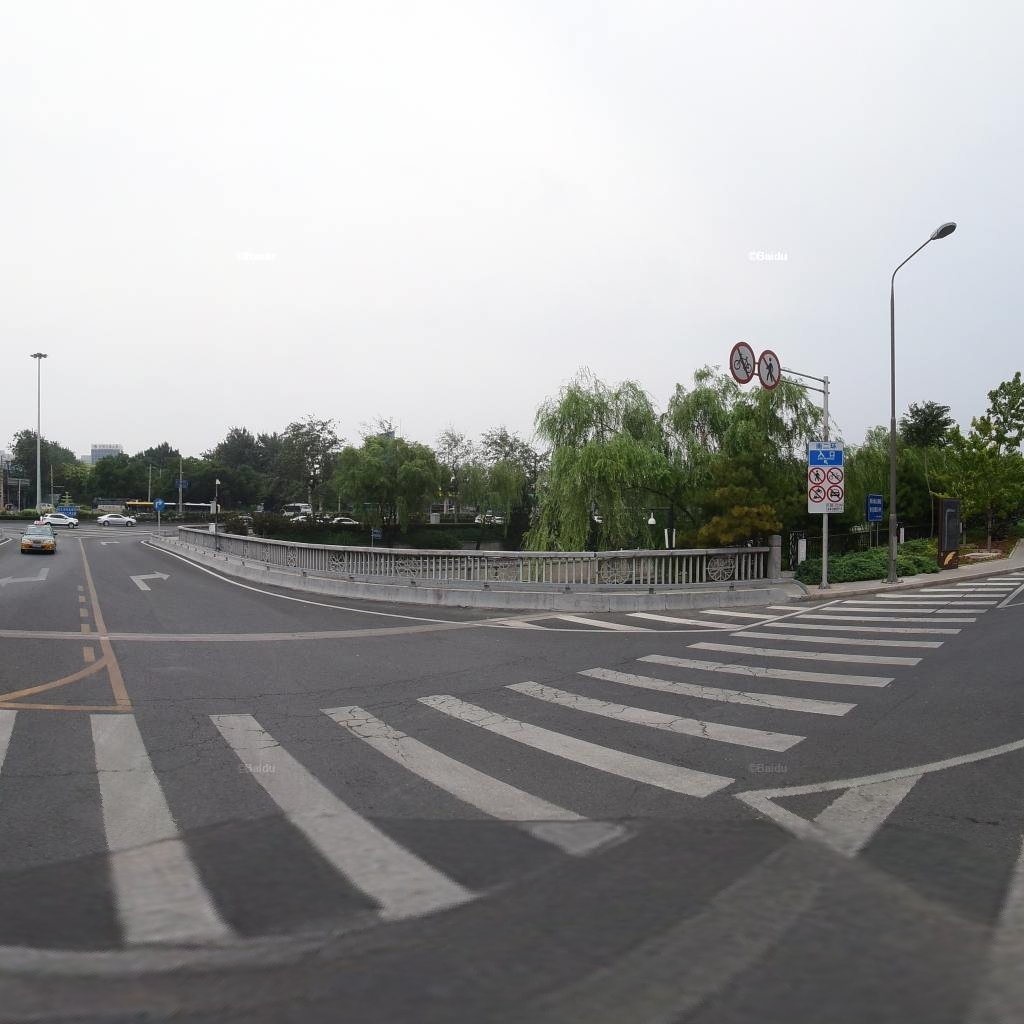
Region: Xicheng
Road damage annotations: alligator crack, transverse crack, transverse crack